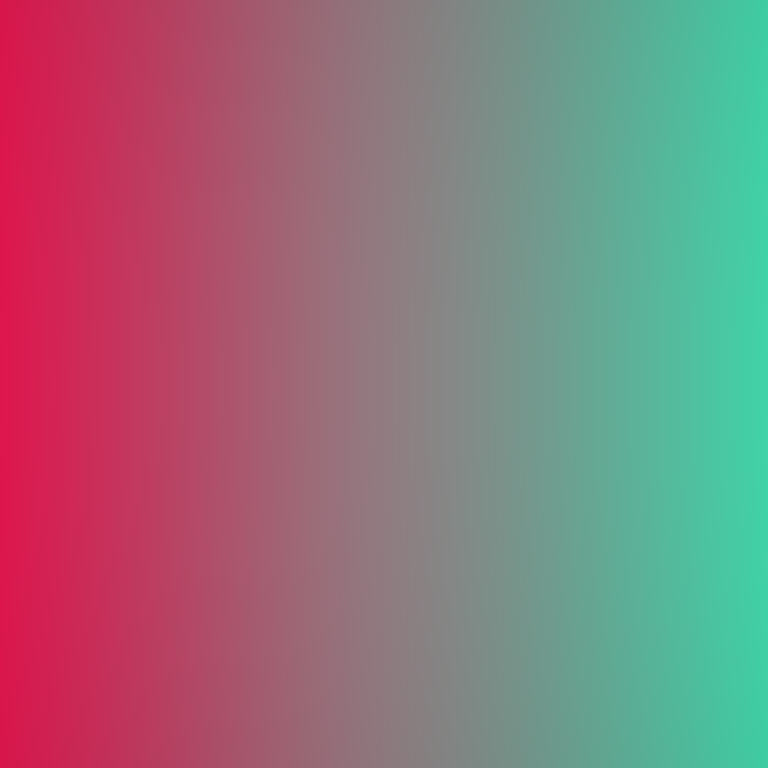
Abstract light effect, smooth gradient from vibrant red to bright teal, energetic atmosphere, soft blend, no room, no furniture, no objects.